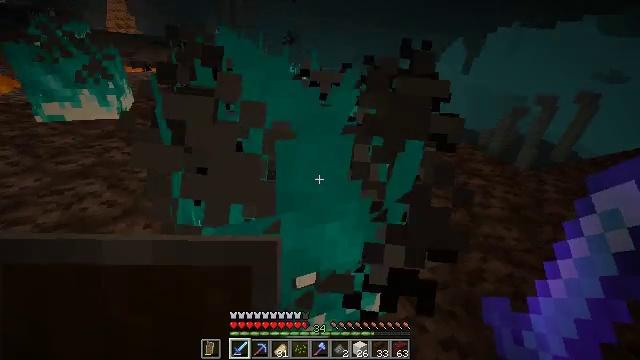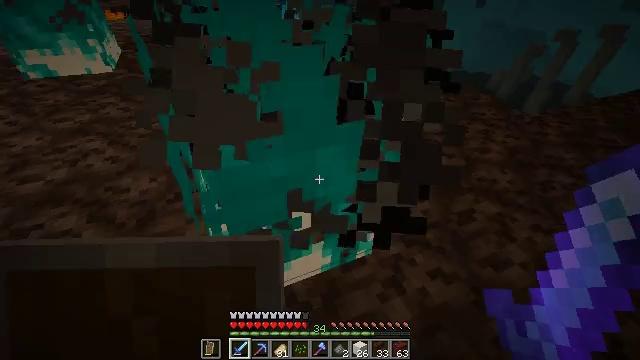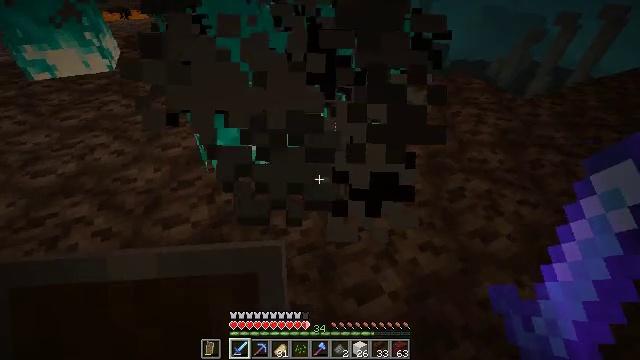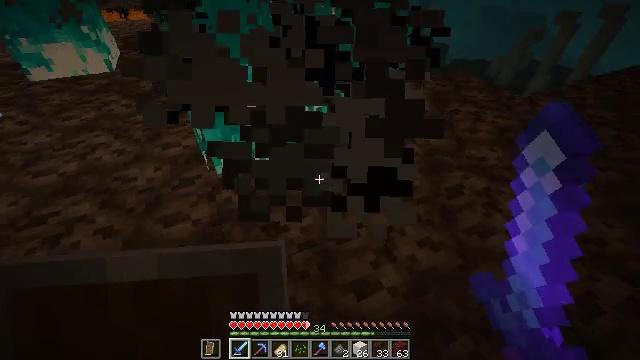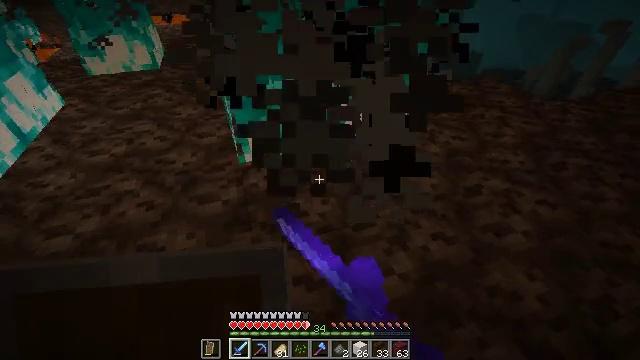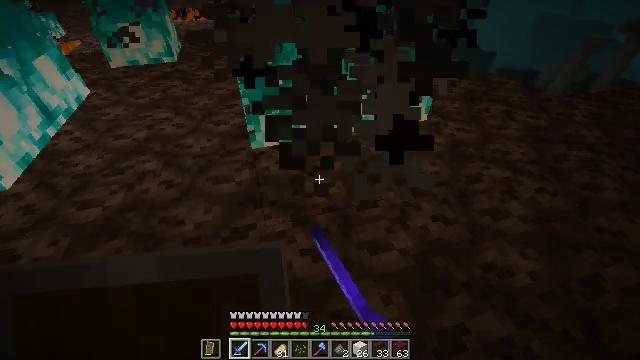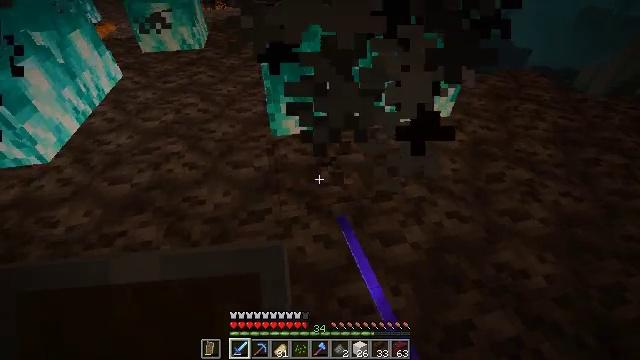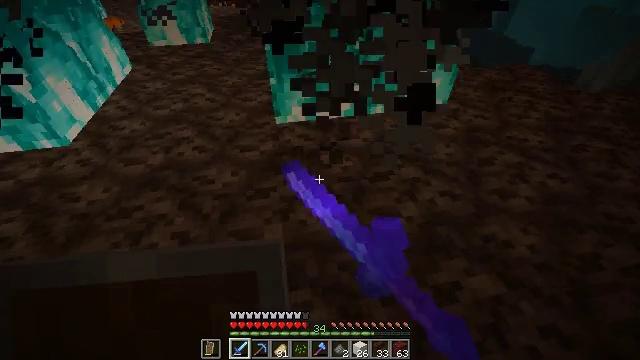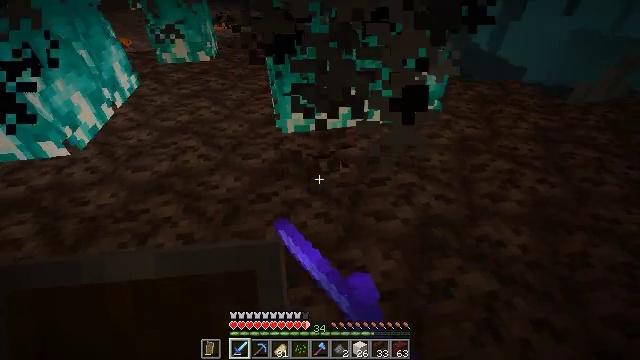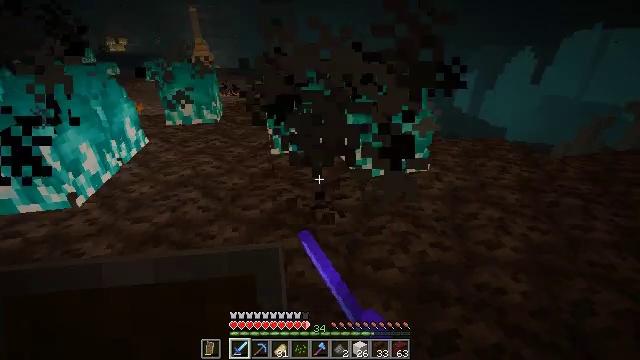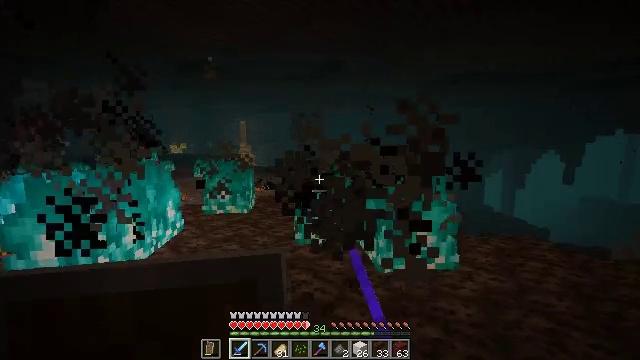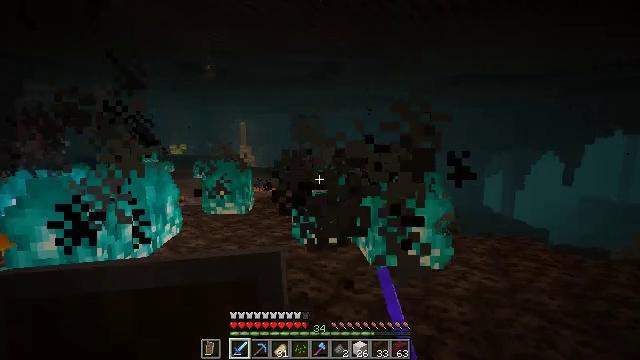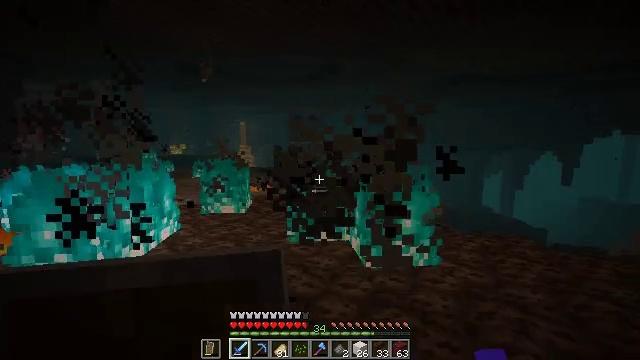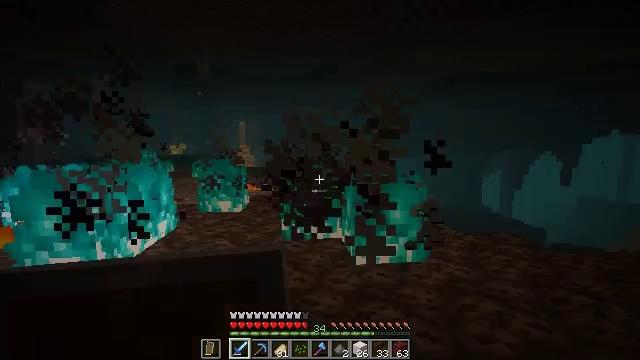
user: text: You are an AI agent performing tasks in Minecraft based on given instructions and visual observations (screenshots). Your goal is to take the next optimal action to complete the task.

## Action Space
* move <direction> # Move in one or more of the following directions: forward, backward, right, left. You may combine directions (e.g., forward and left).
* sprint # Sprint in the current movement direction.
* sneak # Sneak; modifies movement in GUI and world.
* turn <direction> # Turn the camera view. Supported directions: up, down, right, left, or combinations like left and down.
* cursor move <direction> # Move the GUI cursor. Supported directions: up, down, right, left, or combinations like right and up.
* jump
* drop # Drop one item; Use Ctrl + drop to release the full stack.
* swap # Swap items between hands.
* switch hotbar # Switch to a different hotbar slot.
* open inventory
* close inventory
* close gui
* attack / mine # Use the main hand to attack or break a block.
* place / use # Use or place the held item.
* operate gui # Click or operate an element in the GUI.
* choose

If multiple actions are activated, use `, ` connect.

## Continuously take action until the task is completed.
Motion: motion action
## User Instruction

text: Get rid of the soul fire.
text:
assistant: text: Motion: move back and move right, turn down
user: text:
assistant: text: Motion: move back, turn down, attack / mine
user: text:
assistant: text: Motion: move back, attack / mine
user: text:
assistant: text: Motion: move back, turn left and up, attack / mine
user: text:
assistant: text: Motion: move back, turn left, attack / mine
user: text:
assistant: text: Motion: move back, turn left and down, attack / mine
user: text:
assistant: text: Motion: move back, attack / mine
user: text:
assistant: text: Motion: move back, turn up, attack / mine
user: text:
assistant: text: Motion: move back, turn up, attack / mine
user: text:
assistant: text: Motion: move back and move right, turn left and up
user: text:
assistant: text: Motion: move back and move right
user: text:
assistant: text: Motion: move back and move right
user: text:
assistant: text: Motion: move back and move right
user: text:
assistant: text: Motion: no_op